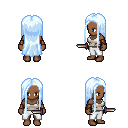
a pixel art fantasy rpg character, female body template, human, dark skin, white pirate shirt, white pants, white cyan extra-long hairstyle, cloth bracers, dagger, four views (front, back, left, right), 2x2 character sprite sheet, small pixel art, hard edges, no anti-aliasing